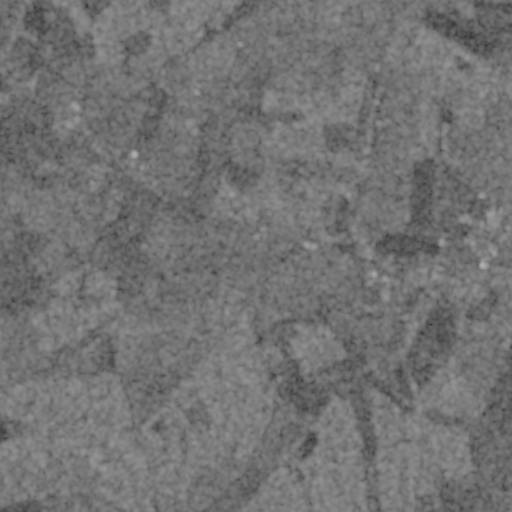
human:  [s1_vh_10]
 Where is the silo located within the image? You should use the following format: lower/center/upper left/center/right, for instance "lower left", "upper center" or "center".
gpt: The silo is located in the upper right of the image.
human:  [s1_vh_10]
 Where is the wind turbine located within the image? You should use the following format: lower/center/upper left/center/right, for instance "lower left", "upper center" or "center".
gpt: The wind turbine is located in the upper center of the image.
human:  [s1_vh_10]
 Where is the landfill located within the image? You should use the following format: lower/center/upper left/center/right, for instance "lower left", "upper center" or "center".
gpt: There is no landfill in the image.

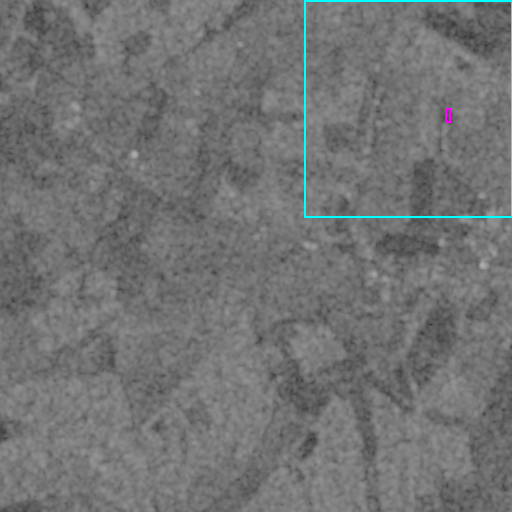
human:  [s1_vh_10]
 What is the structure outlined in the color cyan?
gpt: The structure outlined in cyan is a crop field.
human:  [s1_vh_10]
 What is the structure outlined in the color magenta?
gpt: The structure outlined in magenta is a silo.
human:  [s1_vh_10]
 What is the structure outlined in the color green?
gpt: There is no green outline.